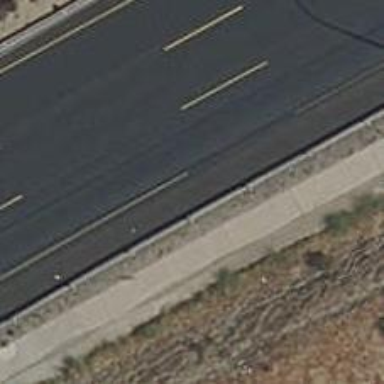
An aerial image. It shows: Guard rail.